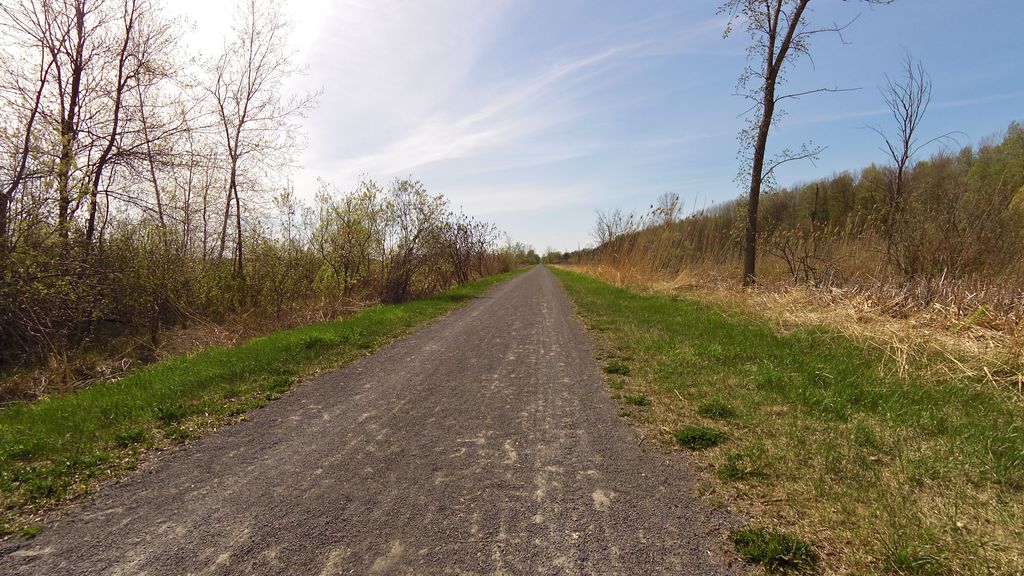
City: ottawa-gatineau